Question: ### Protocol for BM62 Bluetooth Module

I just have a simple question about how the Checksum algorithm works for a particular Bluetooth module (BM62). The picture above has the UART protocol explained, and it explains the checksum rule, but I am having trouble understanding how it actually works, and cannot seem to guess the checksum value as it is given in the example in the picture.
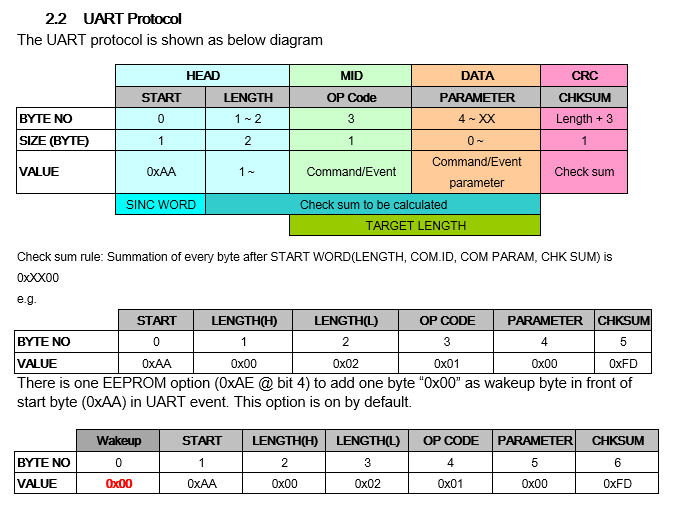
Answer: The idea seems to be that you need to come up with 'CHKSUM' such that 'LENH' + 'LENL' + 'OPCODE' + 'PARAM' + 'CHKSUM' has 0 in the least significant byte. So, let's do the summation in 8 bits (or modulo 256):
'LENH' + 'LENL' + 'OPCODE' + 'PARAM' + 'CHKSUM' = 0
'CHKSUM' = -('LENH' + 'LENL' + 'OPCODE' + 'PARAM')
IOW, 'CHKSUM' = -(0 + 2 + 1 + 0) = -3 = 0xFD. (Remember that all of this was done in 8 bits).
You can verify that 'CHKSUM' satisfies the requirement (you're now doing everything in 16 bits):
0 + 2 + 1 + 0 + 0xFD = 0x100
And that has 0 in the least significant byte. If we did this in 8 bits as well, we'd get 0 instead of 0x100 and that would also be a valid way to check correctness.